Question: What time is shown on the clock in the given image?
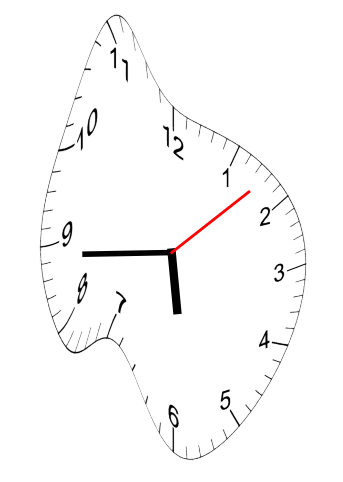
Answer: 05:44:08